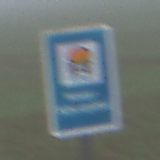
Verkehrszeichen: Wasserschutzgebiet
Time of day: MorningAfternoon
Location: Outdoor (RoadRail)
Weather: Overcast
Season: NotSpecified
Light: Natural